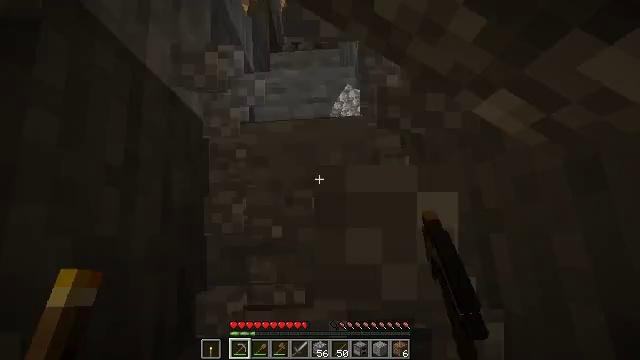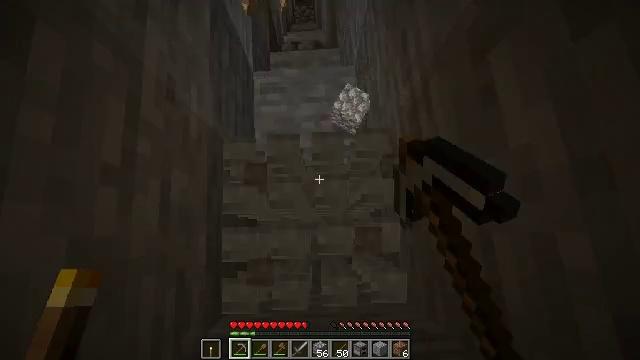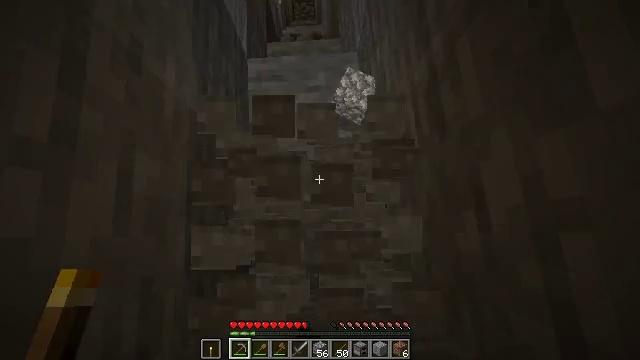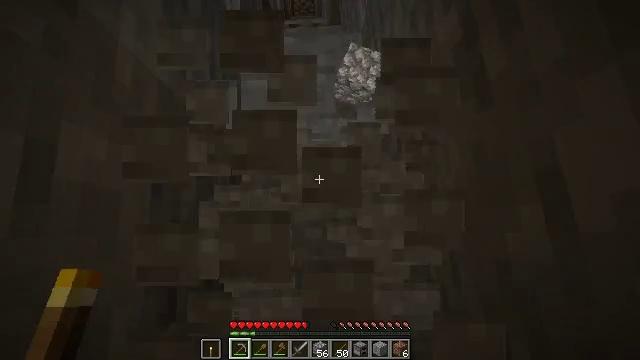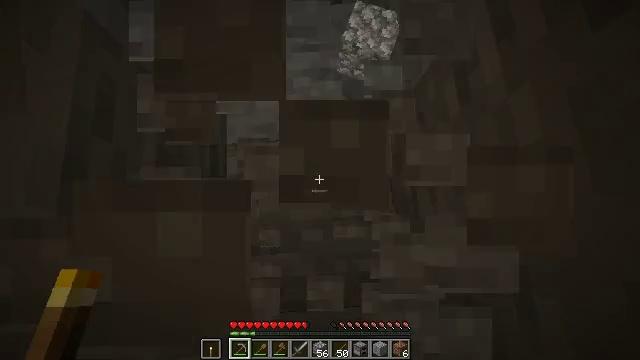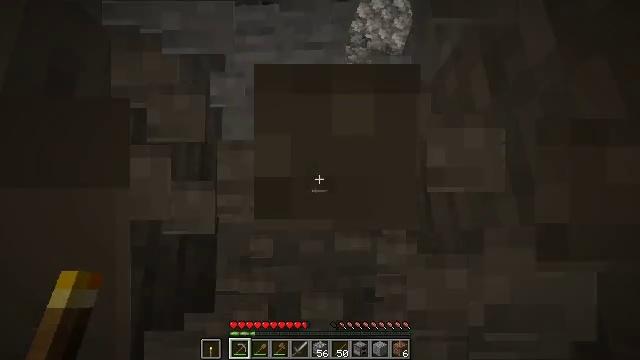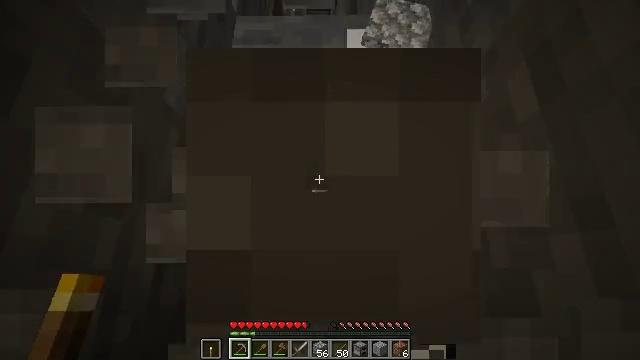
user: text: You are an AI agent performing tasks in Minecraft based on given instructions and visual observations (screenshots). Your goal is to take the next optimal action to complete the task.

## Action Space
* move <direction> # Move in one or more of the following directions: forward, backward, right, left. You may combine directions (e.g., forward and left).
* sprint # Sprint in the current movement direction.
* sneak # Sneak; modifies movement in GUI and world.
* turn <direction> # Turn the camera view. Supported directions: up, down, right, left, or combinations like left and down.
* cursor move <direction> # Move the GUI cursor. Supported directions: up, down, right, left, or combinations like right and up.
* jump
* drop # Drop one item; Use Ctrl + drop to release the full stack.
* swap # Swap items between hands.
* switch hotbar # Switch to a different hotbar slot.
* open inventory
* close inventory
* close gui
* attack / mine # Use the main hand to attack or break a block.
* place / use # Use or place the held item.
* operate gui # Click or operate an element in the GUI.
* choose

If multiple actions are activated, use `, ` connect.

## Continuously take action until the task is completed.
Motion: motion action
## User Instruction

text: Break the infested stone to clear it out.
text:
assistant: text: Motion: sneak, attack / mine
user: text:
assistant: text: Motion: sneak, attack / mine
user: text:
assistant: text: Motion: sneak, attack / mine
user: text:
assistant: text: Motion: move forward, sneak
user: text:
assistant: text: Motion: move forward, sneak, turn left and up
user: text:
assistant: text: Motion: move forward, turn left and up
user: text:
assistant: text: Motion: no_op